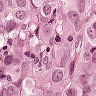
Metastatic tissue present: yes